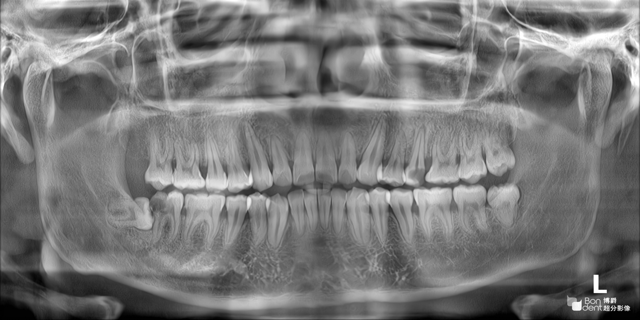
adult